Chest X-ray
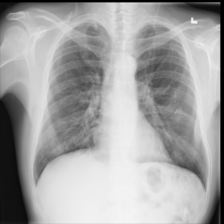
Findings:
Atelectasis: negative
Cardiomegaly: negative
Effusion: negative
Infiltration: negative
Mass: negative
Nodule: negative
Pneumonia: negative
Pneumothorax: negative
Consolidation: negative
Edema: negative
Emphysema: negative
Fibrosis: negative
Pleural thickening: negative
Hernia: negative